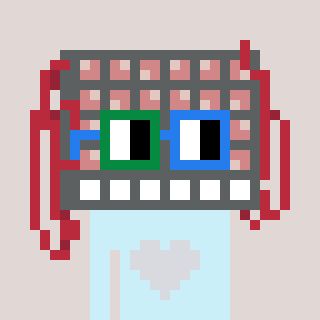
a pixel art character with square green and blue glasses, a turing-shaped head and a cold-colored body on a warm background